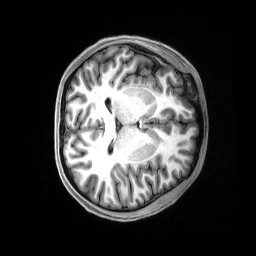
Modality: T1w
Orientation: axial
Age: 19
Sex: female
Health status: healthy
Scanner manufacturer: siemens
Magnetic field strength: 3 T
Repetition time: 2.5 s
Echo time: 0.00222 s